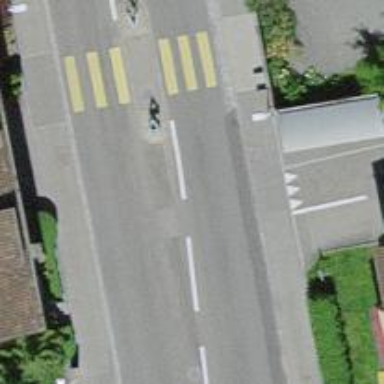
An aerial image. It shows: Bus stop with shelter for public transport.